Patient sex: M
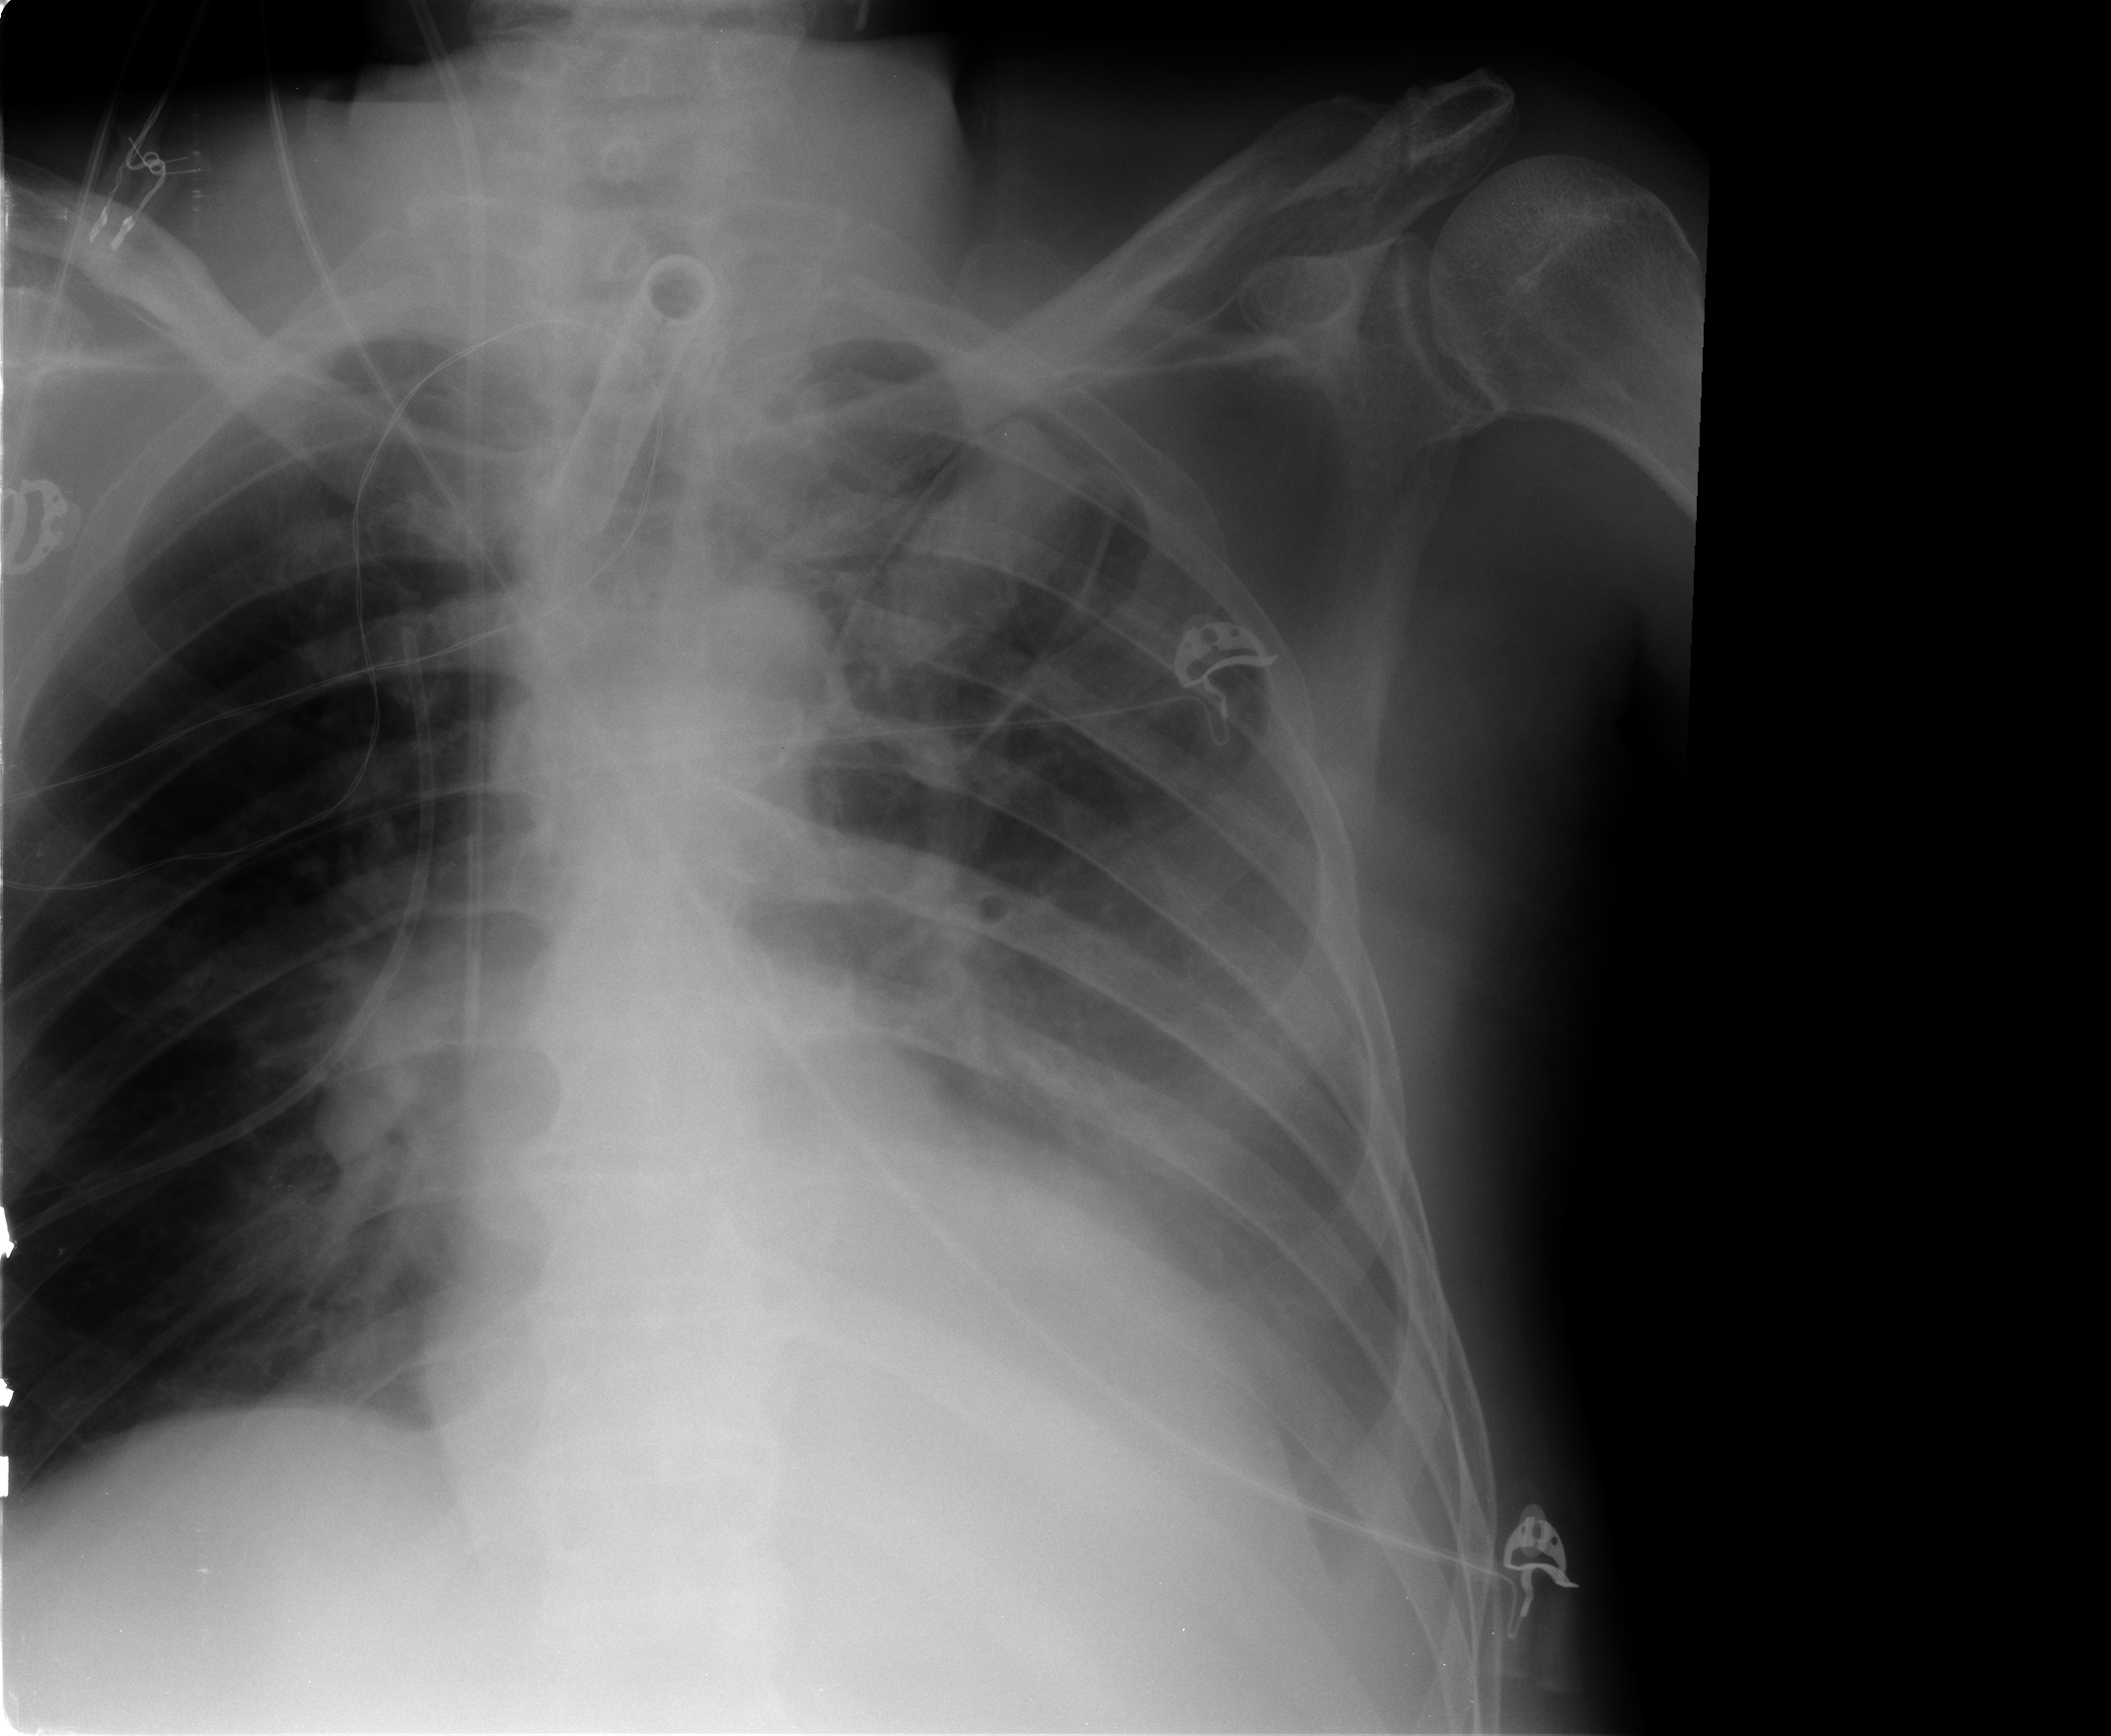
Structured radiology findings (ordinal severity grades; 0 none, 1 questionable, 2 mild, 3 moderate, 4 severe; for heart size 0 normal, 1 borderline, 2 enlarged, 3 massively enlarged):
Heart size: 0
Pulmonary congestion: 2
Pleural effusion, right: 0
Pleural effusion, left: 2
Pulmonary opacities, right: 0
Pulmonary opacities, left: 2
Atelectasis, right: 0
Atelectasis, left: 2